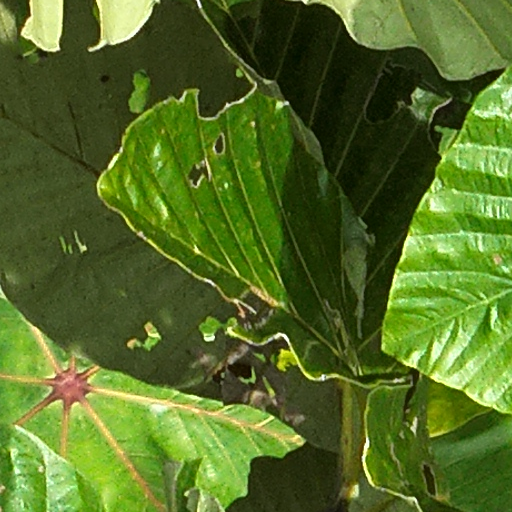
Species: Cecropia insignis
GBIF accepted scientific name: Cecropia insignis
Crown area (m\u00b2): 23.019